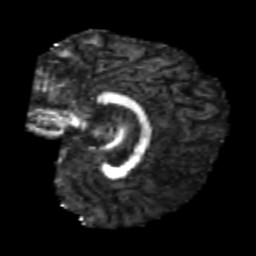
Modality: FA
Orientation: sagittal
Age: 20
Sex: male
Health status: healthy
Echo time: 0.074 s